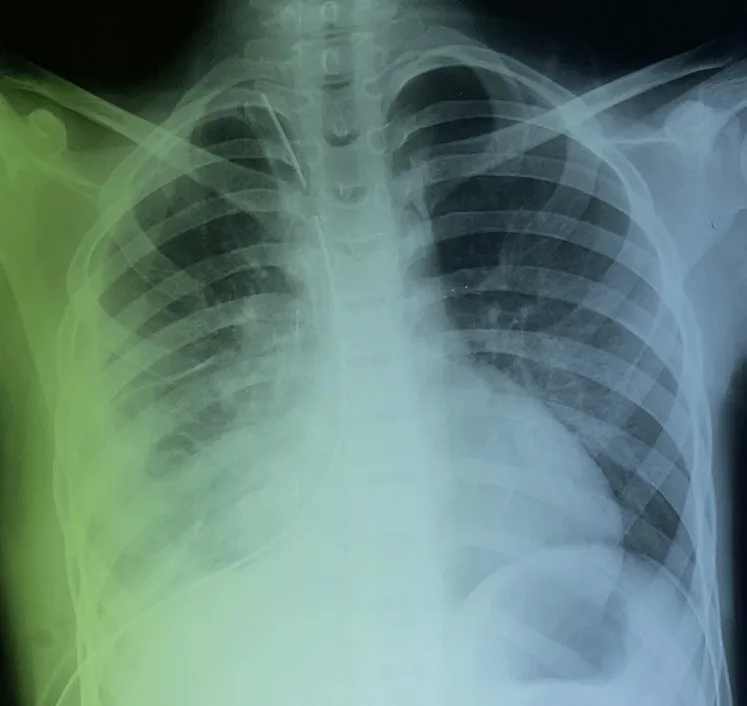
Posteroanterior chest radiograph after pleural decortication. The image shows the return of the lung to the wall; mediastinal elements and drains are in place.
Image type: radiology (x_ray)